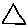
Label: triangle